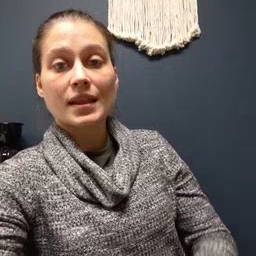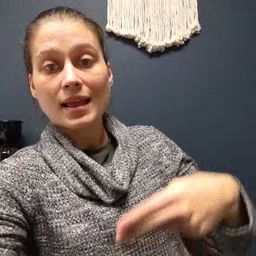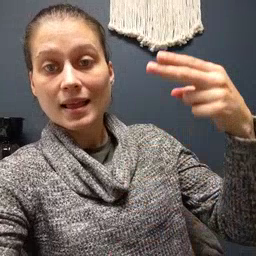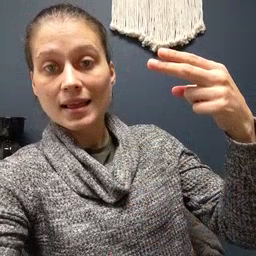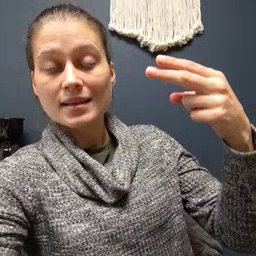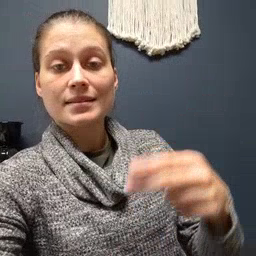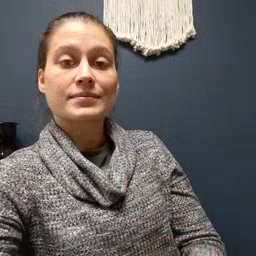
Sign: high